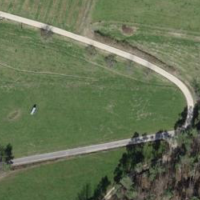
EUNIS habitat code: 52
Species observed at this site:
Lacerta agilis